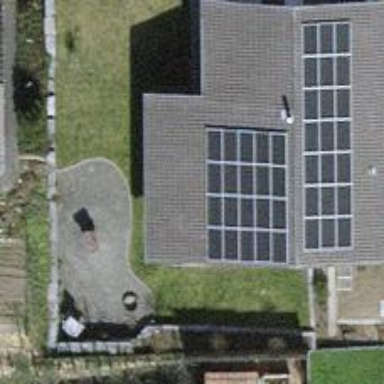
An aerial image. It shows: Solar power generator using photovoltaic panels.